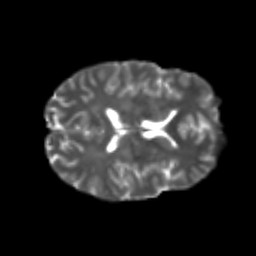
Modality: T2w
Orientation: axial
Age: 24
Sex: male
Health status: healthy
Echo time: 0.074 s